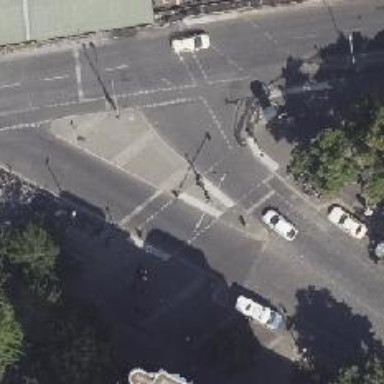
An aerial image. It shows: Traffic island used for traffic calming.